Question:
i use "GridView" to bind the data when user select from dropdownlist,the problem of me is the "Comment" column is out of the table range when user input too much word in the "Comment",can anyone help me to solve it?
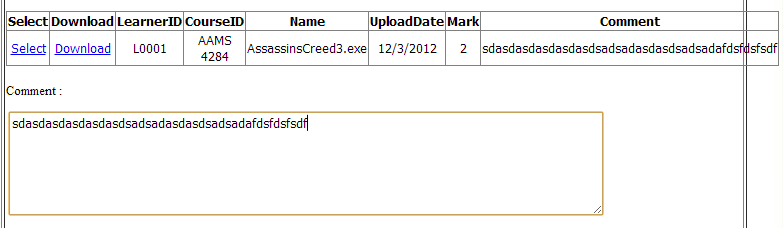
Answer: You can create a css class to wrap word after fix length.
'''
<style type="text/css">
.DisplayDesc { width:250px;word-break : break-all }
</style>
'''
apply this class in gridview
'''
<asp:Label CssClass="DisplayDesc" ID="Label1" runat="server" Text='<%# Bind("TransText") %>'></asp:Label>
'''
Not tested but may be this can help you.